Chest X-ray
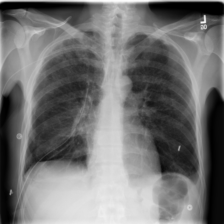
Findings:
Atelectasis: negative
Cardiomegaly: negative
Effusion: negative
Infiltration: negative
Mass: negative
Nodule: negative
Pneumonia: negative
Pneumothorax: negative
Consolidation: negative
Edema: negative
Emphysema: negative
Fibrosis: negative
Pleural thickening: negative
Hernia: negative